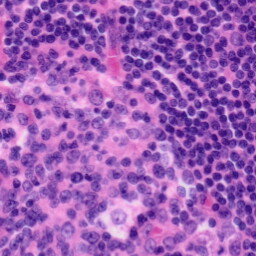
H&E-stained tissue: Tonsil